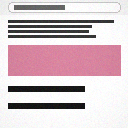
Screen state: on